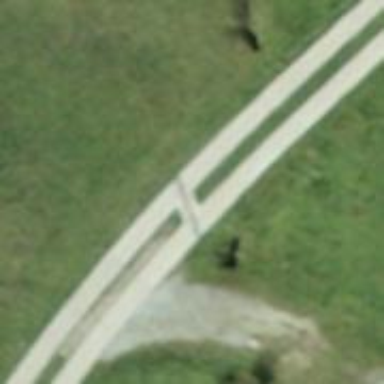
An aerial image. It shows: Culvert tunnel.